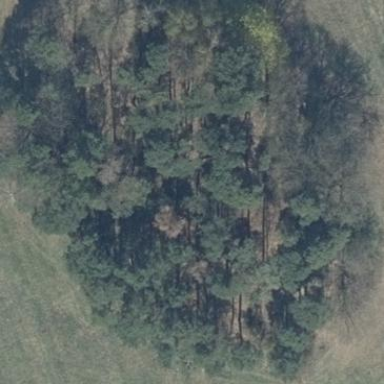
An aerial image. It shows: Forest area.